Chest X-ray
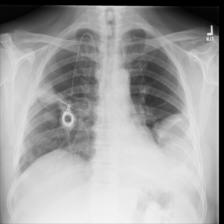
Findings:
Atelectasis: negative
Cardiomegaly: negative
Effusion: negative
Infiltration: negative
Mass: positive
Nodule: negative
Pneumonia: negative
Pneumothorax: negative
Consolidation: negative
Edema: negative
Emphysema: negative
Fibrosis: negative
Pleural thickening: negative
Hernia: negative